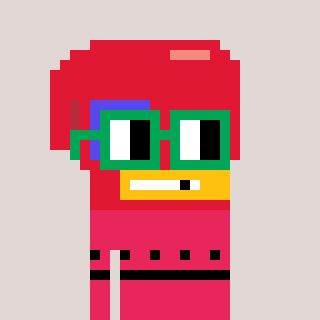
a pixel art character with square green glasses, a boxing glove-shaped head and a redpinkish-colored body on a warm background